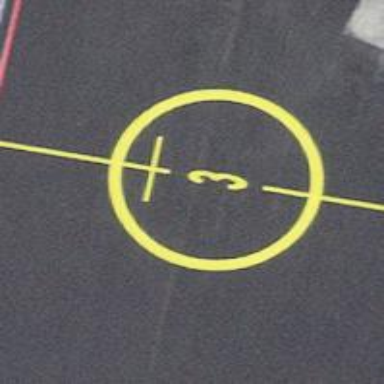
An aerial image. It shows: Image showing helipad at airport.